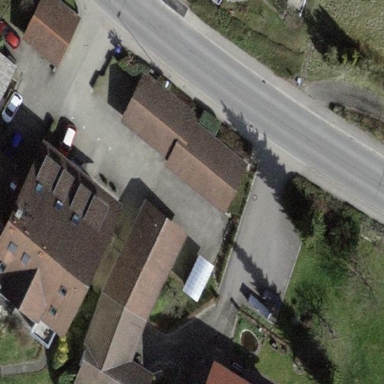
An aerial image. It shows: Group of garages.